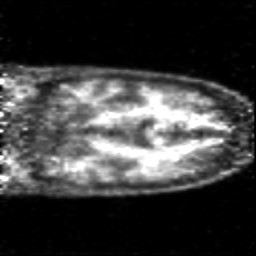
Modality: PET
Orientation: coronal
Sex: male
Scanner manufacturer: siemens